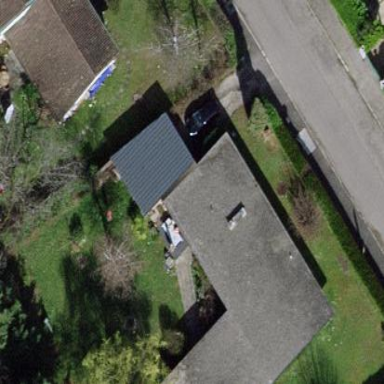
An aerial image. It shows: View of roof of building.